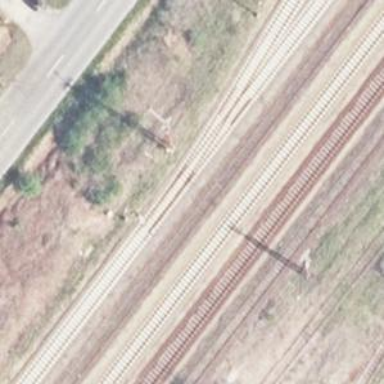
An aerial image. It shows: Railway switch.